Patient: sex F, age 89
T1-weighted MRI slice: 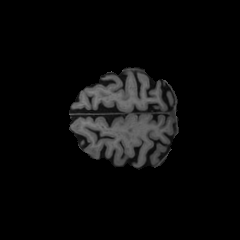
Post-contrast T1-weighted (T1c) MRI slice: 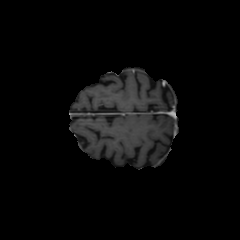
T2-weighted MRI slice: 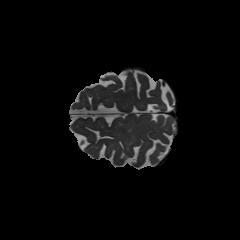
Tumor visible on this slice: no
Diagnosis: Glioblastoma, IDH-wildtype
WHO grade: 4